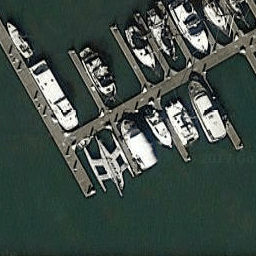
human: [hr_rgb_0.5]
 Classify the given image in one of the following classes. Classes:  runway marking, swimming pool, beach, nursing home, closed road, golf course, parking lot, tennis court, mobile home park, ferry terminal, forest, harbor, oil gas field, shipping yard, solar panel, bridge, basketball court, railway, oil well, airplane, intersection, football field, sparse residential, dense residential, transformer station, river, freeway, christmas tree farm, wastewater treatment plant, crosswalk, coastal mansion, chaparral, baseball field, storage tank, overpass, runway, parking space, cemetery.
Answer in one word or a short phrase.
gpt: harbor